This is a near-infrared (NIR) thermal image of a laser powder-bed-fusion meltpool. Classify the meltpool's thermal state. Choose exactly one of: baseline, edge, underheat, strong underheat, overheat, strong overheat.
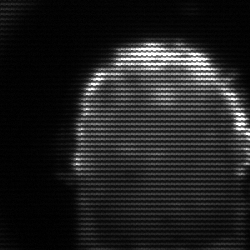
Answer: baseline